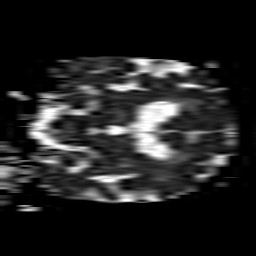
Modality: ADC
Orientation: coronal
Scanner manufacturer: philips
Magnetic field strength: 1.5 T
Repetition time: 3.481 s
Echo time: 0.07039 s